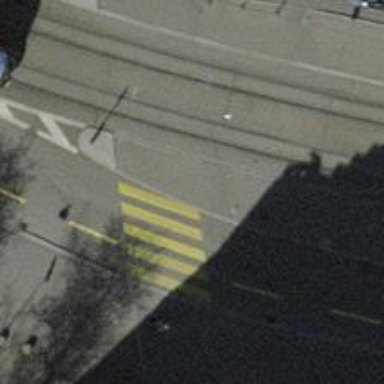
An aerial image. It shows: Uncontrolled zebra crossing with pedestrian island.